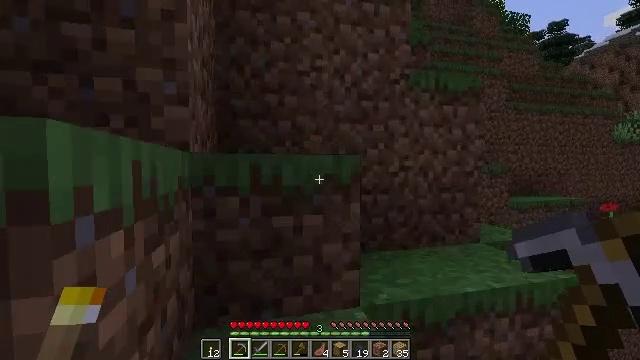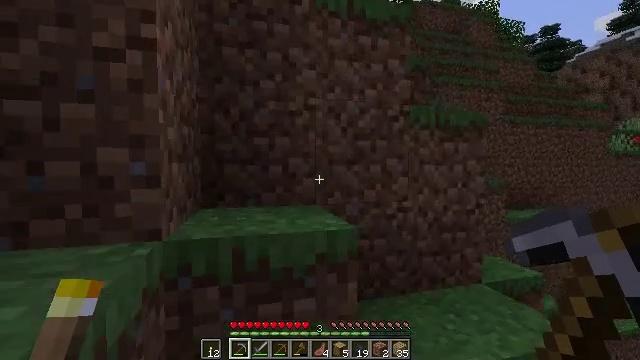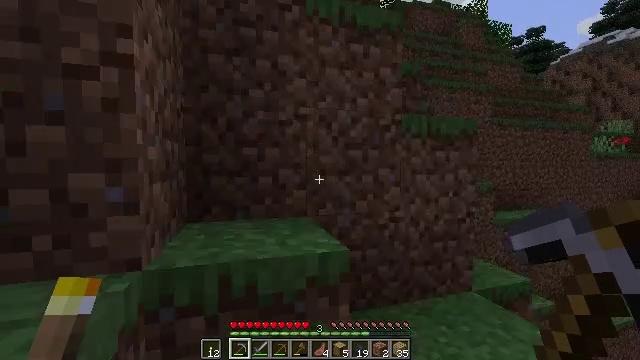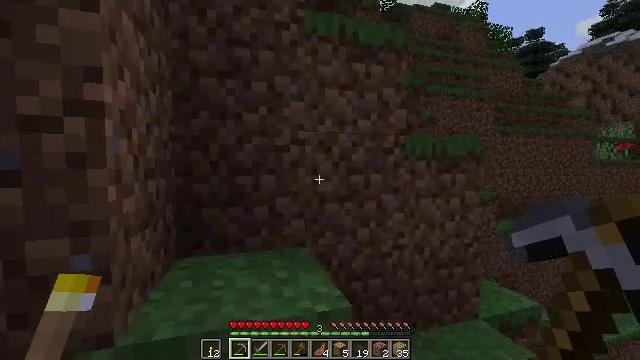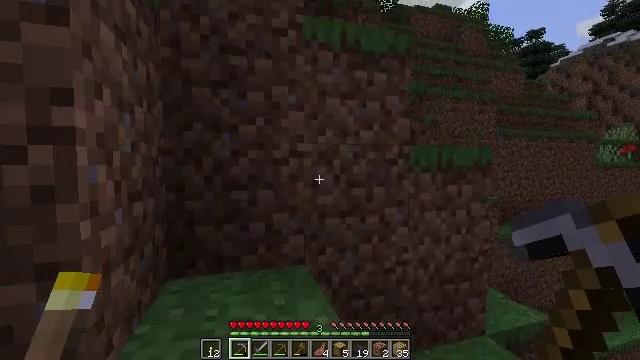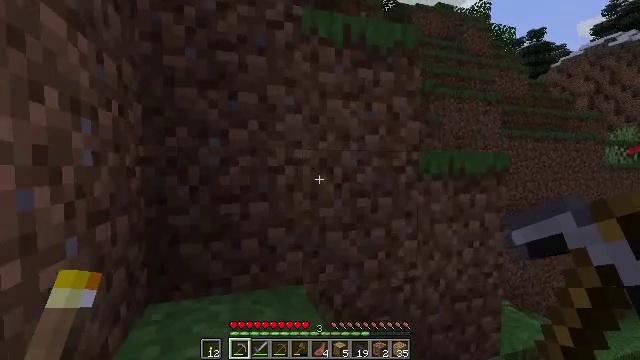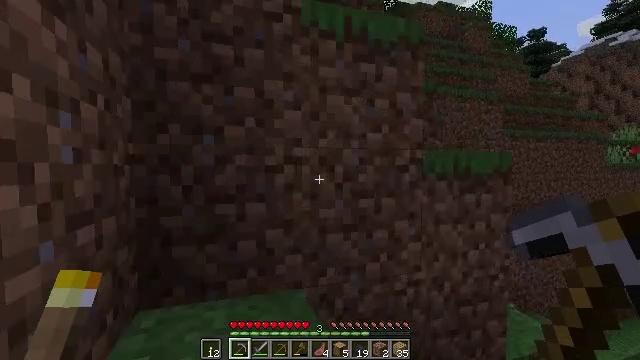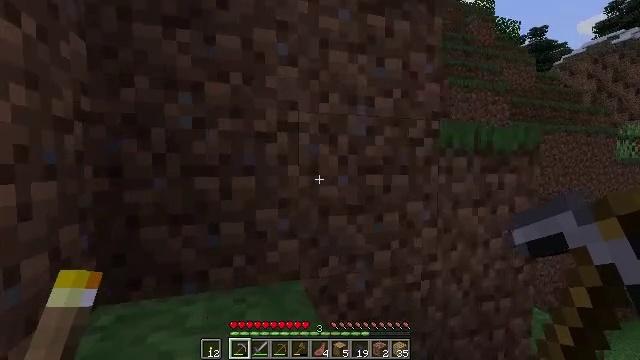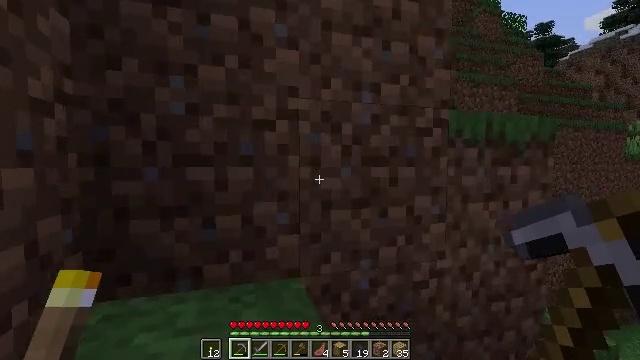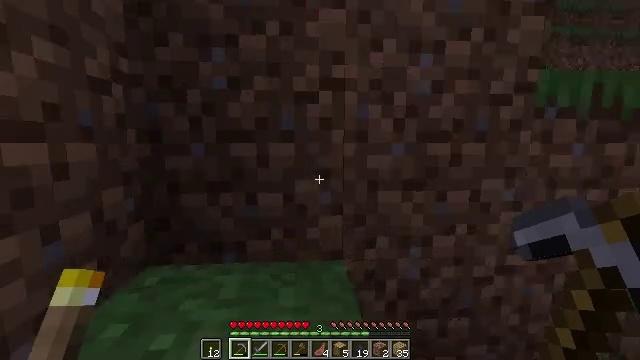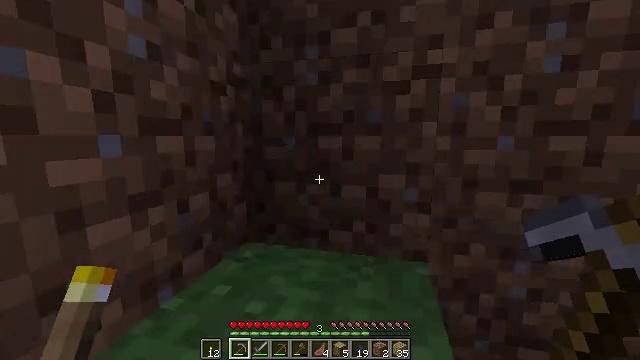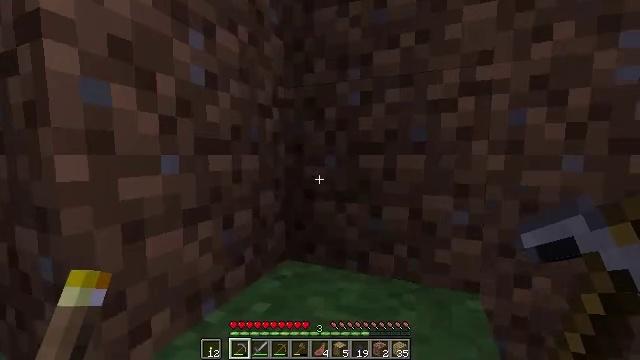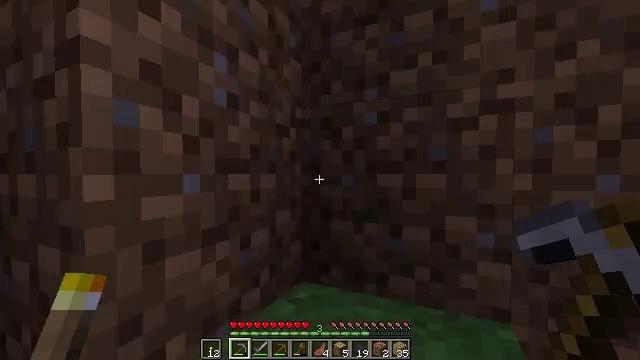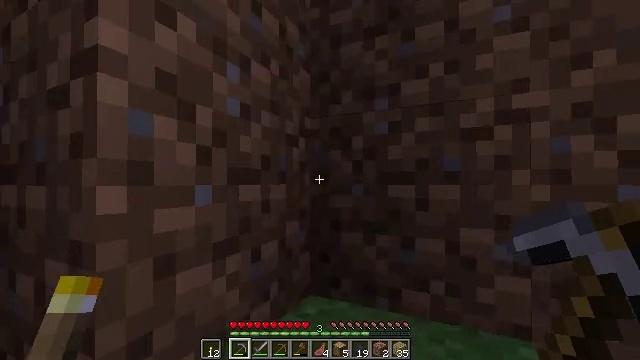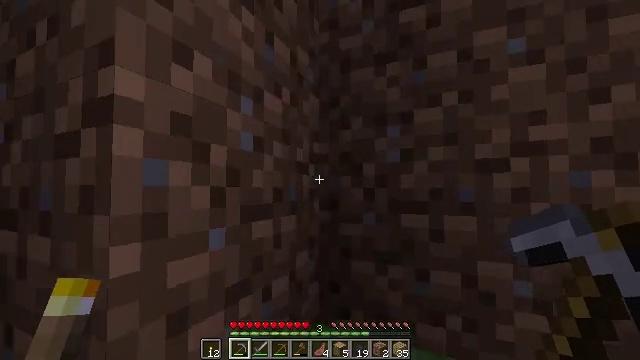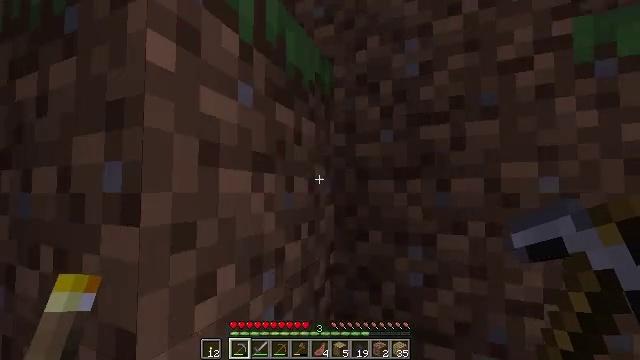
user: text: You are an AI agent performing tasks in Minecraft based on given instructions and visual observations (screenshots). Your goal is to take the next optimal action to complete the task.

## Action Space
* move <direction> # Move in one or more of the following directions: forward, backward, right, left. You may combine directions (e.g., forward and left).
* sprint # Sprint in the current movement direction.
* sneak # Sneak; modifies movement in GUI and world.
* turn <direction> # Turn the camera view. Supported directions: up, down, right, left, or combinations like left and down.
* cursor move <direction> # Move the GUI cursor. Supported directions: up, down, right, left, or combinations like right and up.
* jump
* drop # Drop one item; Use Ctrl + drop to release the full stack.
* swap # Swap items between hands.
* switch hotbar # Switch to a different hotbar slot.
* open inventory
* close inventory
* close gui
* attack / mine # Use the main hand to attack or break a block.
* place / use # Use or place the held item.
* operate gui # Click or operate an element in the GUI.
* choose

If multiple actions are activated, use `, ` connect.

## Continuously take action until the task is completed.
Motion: motion action
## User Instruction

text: Harvest grass block to clear the area.
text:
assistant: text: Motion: move forward, turn right, jump
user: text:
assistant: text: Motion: move forward, turn right, jump
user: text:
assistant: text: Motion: move forward, jump
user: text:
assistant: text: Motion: move forward, jump
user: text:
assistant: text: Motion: move forward, jump
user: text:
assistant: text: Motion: move forward
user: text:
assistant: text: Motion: move forward
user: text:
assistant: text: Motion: move forward
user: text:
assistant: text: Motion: move forward, turn left and down
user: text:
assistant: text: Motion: move forward, turn left and down
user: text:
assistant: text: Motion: move forward, turn left and up
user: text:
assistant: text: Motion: move forward, turn left and up
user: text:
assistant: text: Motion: move forward, turn up
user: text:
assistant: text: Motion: move forward, turn up, jump
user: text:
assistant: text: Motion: move forward, jump
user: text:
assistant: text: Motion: move forward, turn right, jump
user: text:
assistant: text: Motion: move forward, turn right, jump
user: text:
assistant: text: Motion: move forward, turn right and up, jump
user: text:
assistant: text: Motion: move forward, turn right, jump
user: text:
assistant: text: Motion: move forward, turn right and down, jump
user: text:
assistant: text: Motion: move forward, turn right and down
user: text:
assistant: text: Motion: move forward, turn right and down
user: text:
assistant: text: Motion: move forward
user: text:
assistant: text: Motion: move forward
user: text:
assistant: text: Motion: move forward, turn left and down
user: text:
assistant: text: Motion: turn left
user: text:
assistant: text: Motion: turn left and up
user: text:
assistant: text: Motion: turn left and up
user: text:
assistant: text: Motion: attack / mine
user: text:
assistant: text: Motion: attack / mine